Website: apple
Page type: address-validator
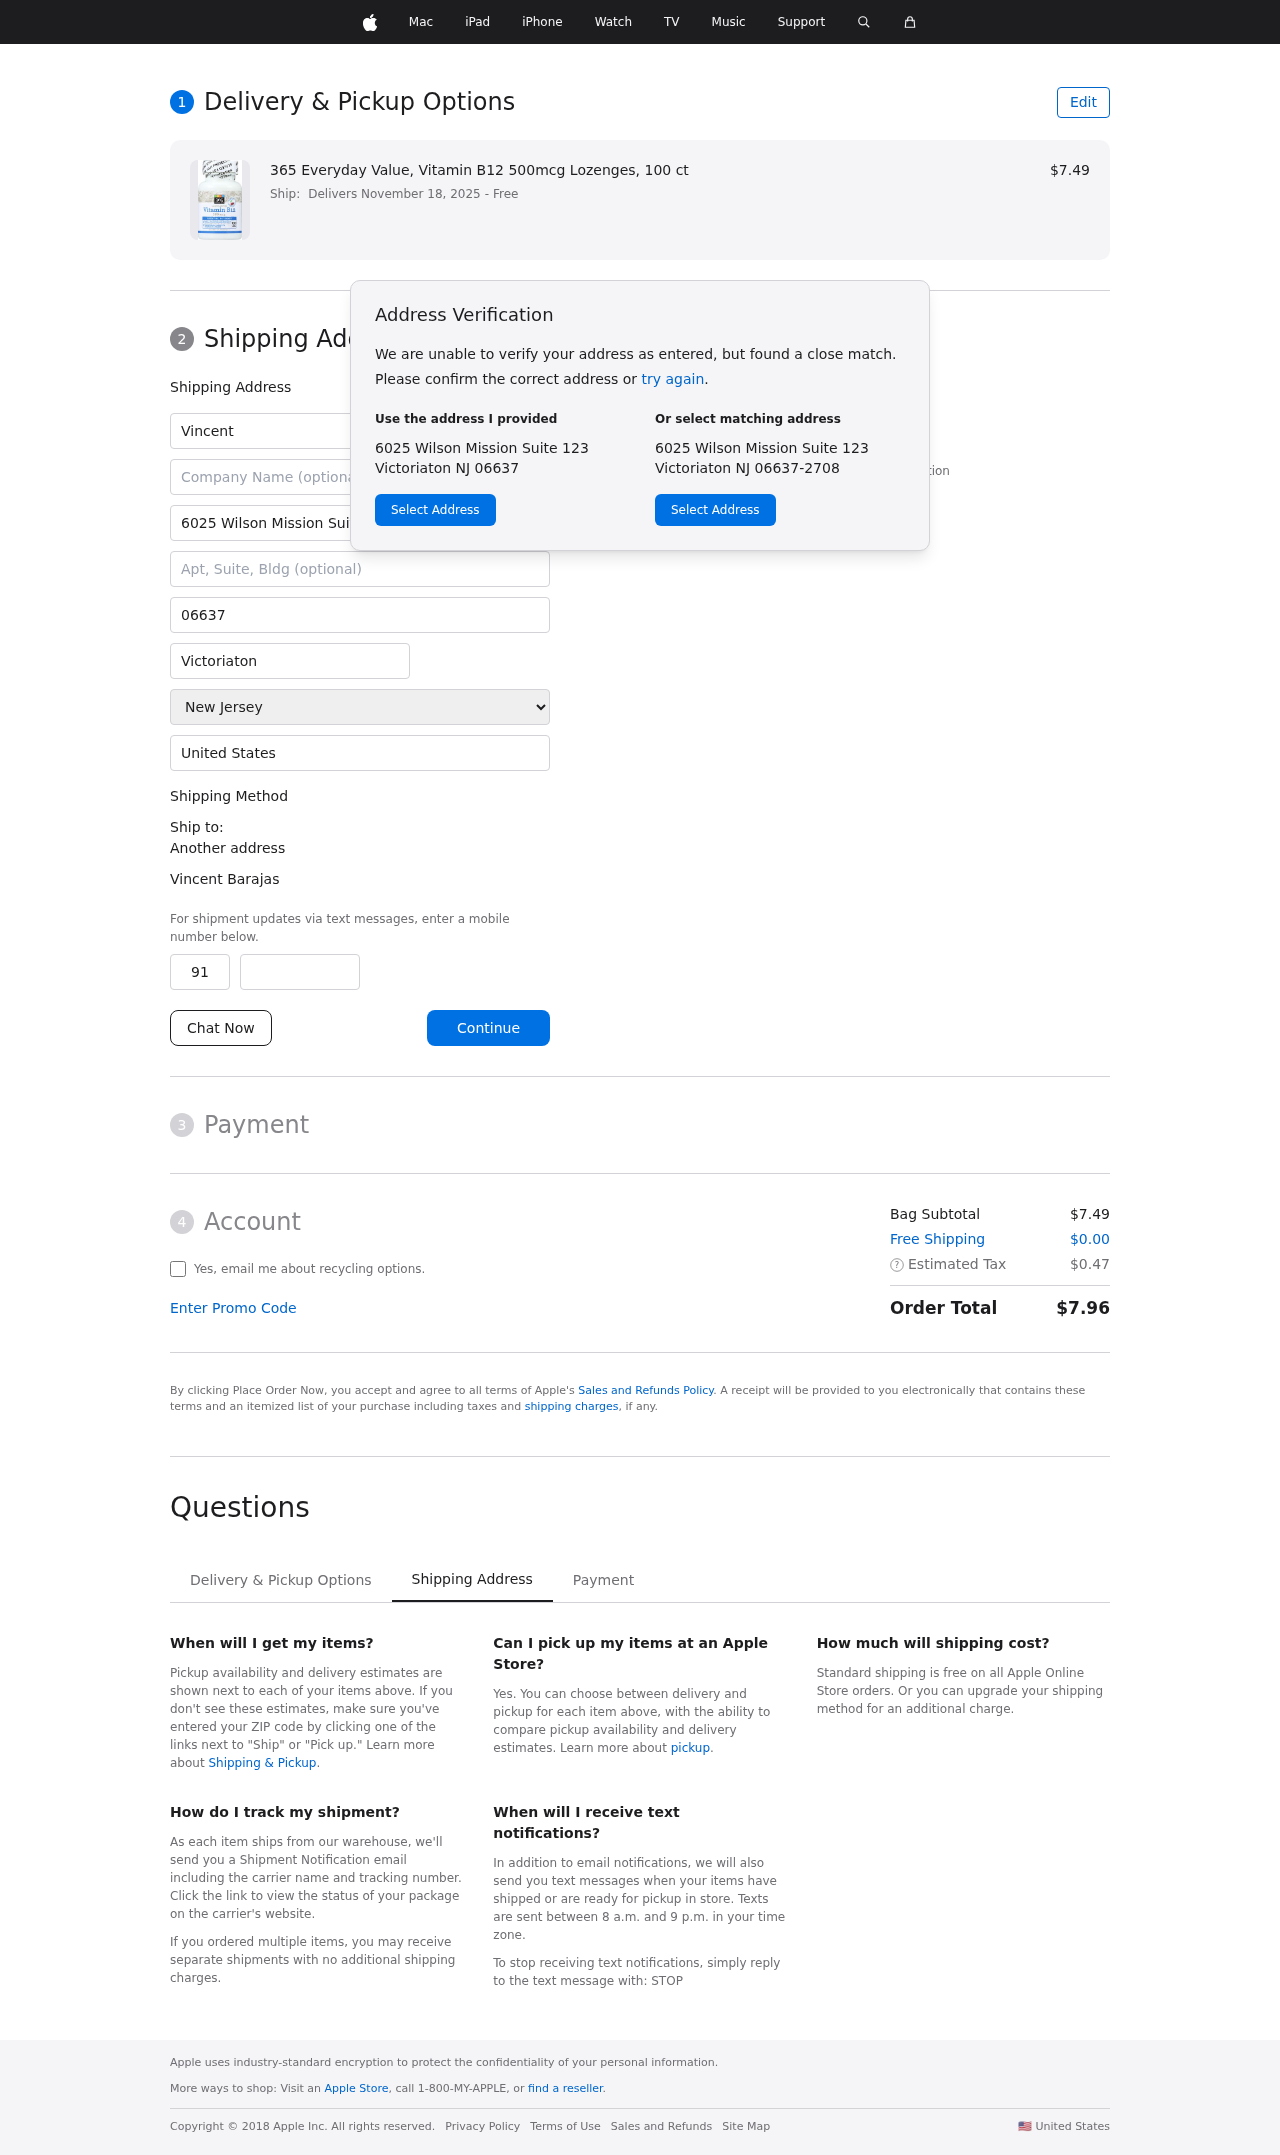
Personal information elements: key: PII_CITY
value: Victoriaton
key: PII_COUNTRY
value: United States
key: PII_FIRSTNAME
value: Vincent
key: PII_FULLNAME
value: Vincent Barajas
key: PII_LASTNAME
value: Barajas
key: PII_PHONE_AREA
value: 919
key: PII_PHONE_SUFFIX
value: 5247
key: PII_POSTCODE
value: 06637
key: PII_STATE
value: New Jersey
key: PII_STREET
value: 6025 Wilson Mission Suite 123
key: PII_CITY_STATE_ZIP
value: Victoriaton NJ 06637
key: PII_STATE_ABBR
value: NJ
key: PII_POSTCODE_FULL
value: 06637
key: PII_POSTCODE_NUMERIC
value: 6637
Product elements: key: PRODUCT1_NAME
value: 365 Everyday Value, Vitamin B12 500mcg Lozenges, 100 ct
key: PRODUCT1_PRICE
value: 7.49
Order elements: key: ORDER_DELIVERY_DATE
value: Delivers November 18, 2025
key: ORDER_SUBTOTAL
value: $7.49
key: ORDER_SHIPPING_COST
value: $0.00
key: ORDER_TAX
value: $0.47
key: ORDER_TOTAL
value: $7.96